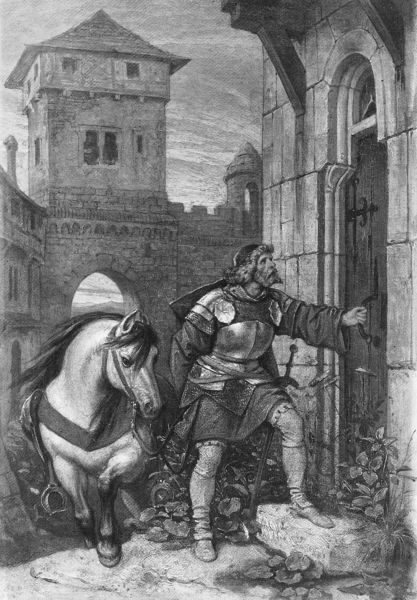
Titel: Heimkehrender Ritter
Künstler: Moritz Schwind
Institution: München, Bayrische Staatsgemäldesammlungen
Schlagwörter: himmel, mann, umhang, wolken, stadt, fenster, grau, licht, tür, blick, dach, weg, bart, mensch, pflanzen, kamin, pferd, turm, hufe, steigbügel, zügel, italien, schuhe, mauer, grafik, kaiser, könig, balken, stufe, tor, zinnen, burg, festung, druck, stich, schwarzweiß, schwert, stiefel, ritter, rüstung, schimmel, trense, stadttor, gebiss, türgriff, historismus, treppenstufe, ankunft, hengst, öffnen, heimkehr, rückkehr, kandarre, schack, einlass, klassizisus, falbe, brustblatt